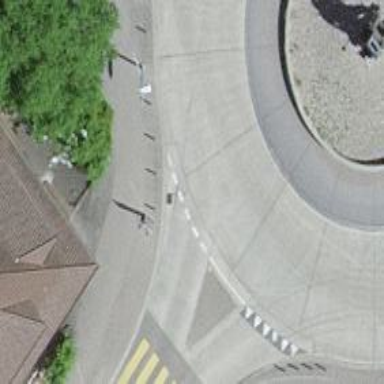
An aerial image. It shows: Asphalt road in residential area.